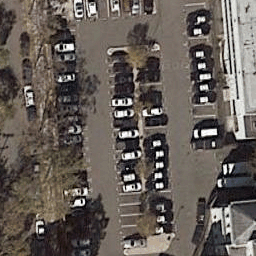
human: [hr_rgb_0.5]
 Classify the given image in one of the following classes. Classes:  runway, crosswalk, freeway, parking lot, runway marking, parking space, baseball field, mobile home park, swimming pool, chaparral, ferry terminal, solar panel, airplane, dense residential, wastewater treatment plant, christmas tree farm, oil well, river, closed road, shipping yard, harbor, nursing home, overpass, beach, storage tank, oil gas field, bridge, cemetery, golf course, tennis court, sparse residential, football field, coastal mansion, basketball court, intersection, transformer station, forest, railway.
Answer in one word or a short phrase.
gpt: parking lot